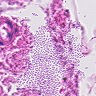
Metastatic tissue present: no